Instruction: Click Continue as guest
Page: checkout
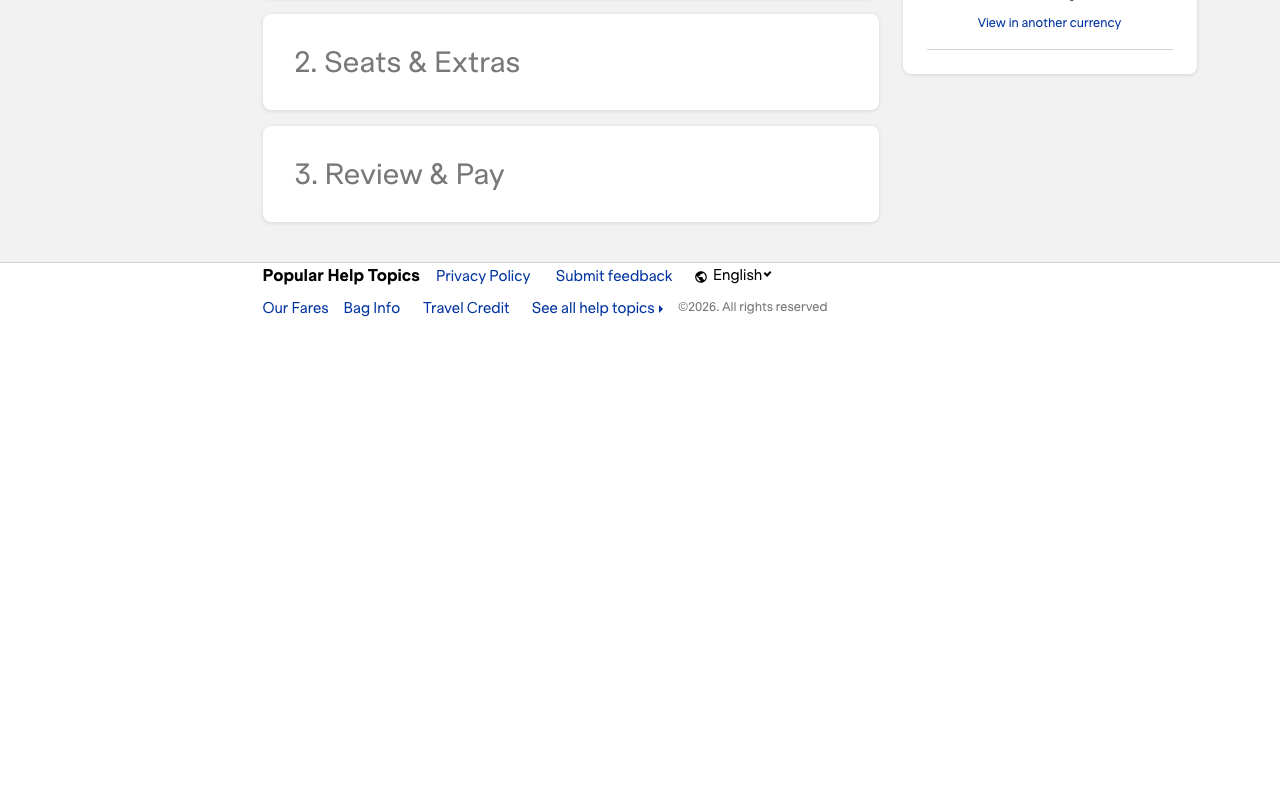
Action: click